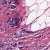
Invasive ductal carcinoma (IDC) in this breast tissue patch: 0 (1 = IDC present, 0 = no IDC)